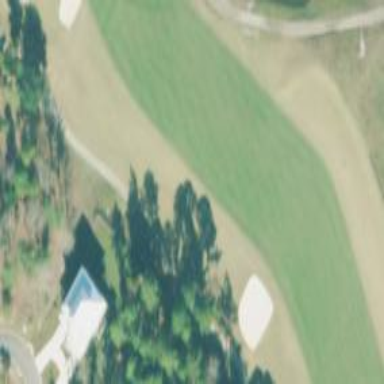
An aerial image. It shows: Golf fairway surrounded by grass.